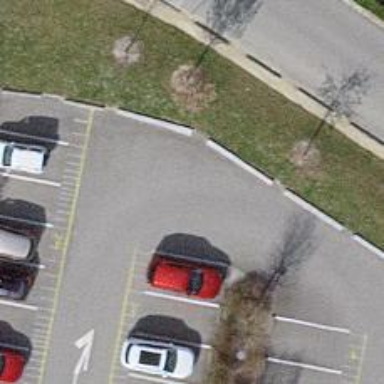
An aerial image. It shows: Road serving as parking aisle.